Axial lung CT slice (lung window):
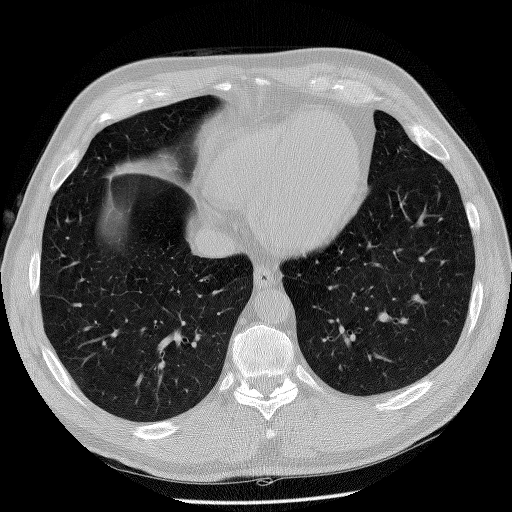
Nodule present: no